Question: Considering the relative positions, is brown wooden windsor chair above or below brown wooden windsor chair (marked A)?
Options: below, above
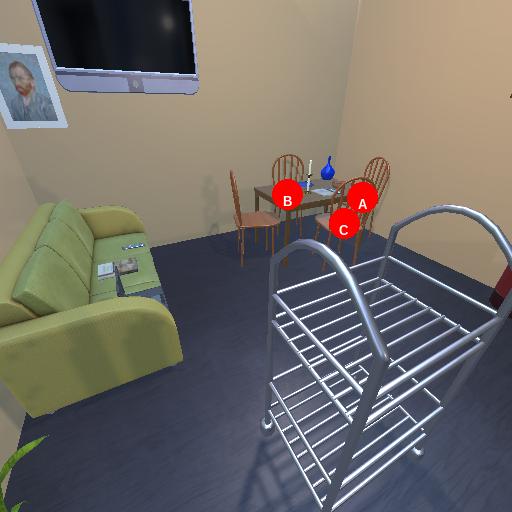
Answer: below